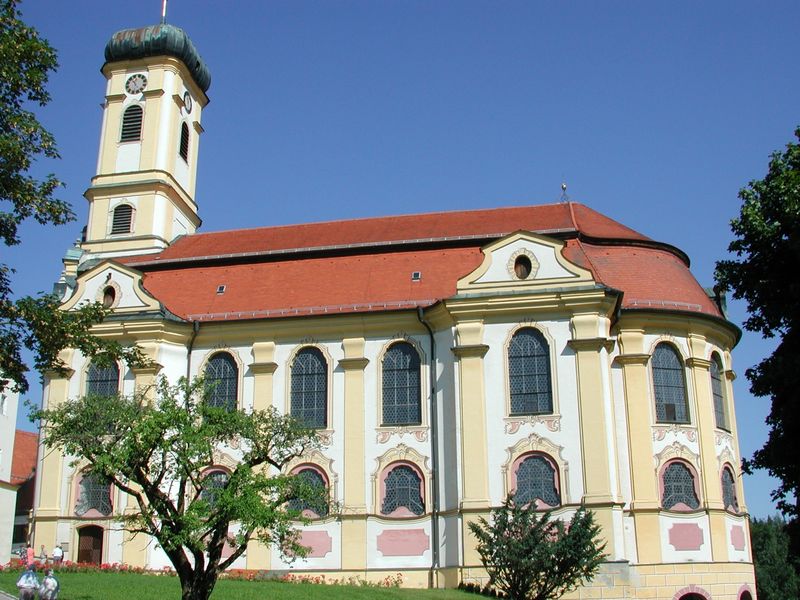
Titel: Maria Steinbach
Standort: Maria Steinbach, Maria Steinbach (EU - D - BW)
Schlagwörter: baum, blau, himmel, bäume, gelb, grün, kirchturm, menschen, blumen, fenster, säulen, dach, haus, rot, wiese, barock, strauch, busch, kirche, turm, garten, bogen, kuppel, verzierung, uhr, foto, eingang, dom, kapelle, blumenbeet, turmuhr, bogenfenster, gotteshaus, uhrenturm, kirchenfenster, kirchschiff, kirhcenschiff